Question: I am studying Prolog for an universitary exame using SWI Prolog and I have some problems to understand what my teacher do in this example (it seems to me that is is incomplete) that implement the predicate:
'''
k(T1,T2,N)
'''
that is if (a subtree is common between two trees T1 and T2 if this subtree exist both in T1 and in T2)
He give me another predicate where t is a specific tree and T(t) give me all the subtrees of t (if you want to see a graphical interpretation of this thing you can see the slide 18 of this file: <URL>
So he say that:
'''
k(T1,T2,N)
'''
is if is TRUE that:
In practice
Ok, so go on: he in the following way:
'''
tree(F, LIST_OF_SUBTREES).
'''
where R is the root of the current tree
So go to implement the predicate that is TRUE if the trees T1 and T2 have N common subtrees, using the previous property.
This predicate have to use an
Then he implement the predicate in this way:
'''
k(T1,T2,N) :- t(T1, ST1),
t(T2, ST2),
intersect(ST1,ST2,LST),
lenght(LST,N).
'''
This seems to me pretty clear (correct me if I'm wrong):
- - - -
So the predicate it is true if the calculated value of N unifies with the given N value.
Untill here I think that all is clear...bu now I have some problems to understand how he implement the **t(T,STL) predicate that take a tree T and put in STL the list of all its subtrees.
He give me the following code:
'''
t(T,STL) :- bagof(ST, st(T,ST), STL).
st_r(tree(A,_), tree(A,[]).
st_r(tree(A,R), tree(A,R1) :- st_l(R,R1).
st_l([],[]).
st_l([X|R],[X1|R1]) :- st(X,X1),
st_l(R,R1).
st(T,T1) :- st_r(T,T1).
st(tree(A,R),T1) :- member(T,R),
st(T,T1).
'''
Regarding the predicate:
'''
t(T,STL) :- bagof(ST, st(T,ST), STL).
'''
I think that simply execute the built in predicate where is the object that, if satisfy the goal is put into the list (the list of subtree)
But now I am not understanding how the predicate (my goal) work !!! Someone can try to explain me the logic of this predicate and of the related and predicates?
And please, I have also some doubts about how to concretely build two trees that I can use to test this program. Can you give me two simple trees to use for the testing?
At last I think that, in this example, missing the predicate
Tnx
Andrea
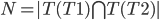
Answer: Here the naming it's a bit cryptic, and I'll try to guess it.
- 'st/2'- 'st_r/2'- 'st_l/2'
I would disagree that st/2 enumerates subtrees. Actually, it returns trees, because of the pruning performed by the first clause st_r. This seems an unusual definition to me - but nevertheless, a definition.
The predicate intersect/3 is defined in SWI-prolog library(lists) as intersection/3.
After two typo correction, that code gives to me
'''
?- t(tree(x,[tree(u,[]),tree(v,[tree(p,[]),tree(q,[])])]),L).
L = [tree(x, []), tree(x, [tree(u, []), tree(v, [])]), tree(x, [tree(u, []), tree(v, [tree(p, []), tree(..., ...)])]), tree(x, [tree(u, []), tree(v, [tree(..., ...)|...])]), tree(x, [tree(u, []), tree(v, [...|...])]), tree(x, [tree(u, []), tree(..., ...)]), tree(x, [tree(..., ...)|...]), tree(x, [...|...]), tree(..., ...)|...].
'''